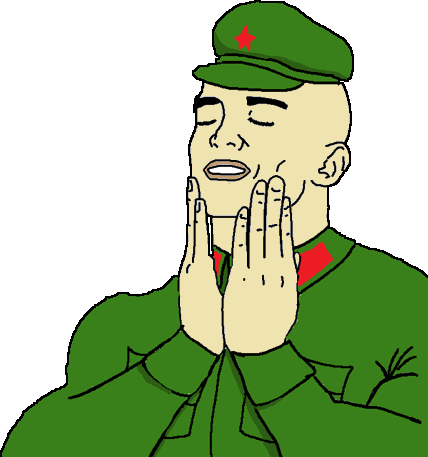
Label: 5_Feels_Good